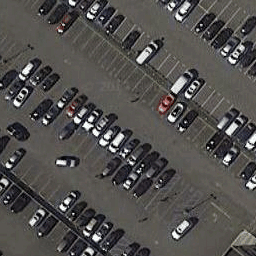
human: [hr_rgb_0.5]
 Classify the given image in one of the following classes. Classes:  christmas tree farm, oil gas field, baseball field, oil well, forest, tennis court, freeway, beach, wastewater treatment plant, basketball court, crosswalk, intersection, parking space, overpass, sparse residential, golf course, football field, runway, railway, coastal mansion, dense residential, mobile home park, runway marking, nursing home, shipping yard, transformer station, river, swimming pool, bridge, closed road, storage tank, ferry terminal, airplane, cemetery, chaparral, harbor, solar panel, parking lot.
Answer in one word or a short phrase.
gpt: parking lot